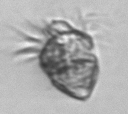
Label: Strombidium_capitatum